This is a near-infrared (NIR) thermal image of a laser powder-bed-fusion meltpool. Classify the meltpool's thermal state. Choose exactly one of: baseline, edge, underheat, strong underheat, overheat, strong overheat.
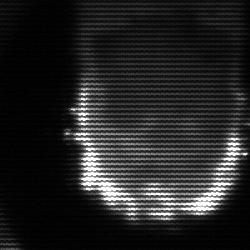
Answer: baseline